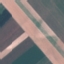
Land use / land cover: AnnualCrop